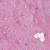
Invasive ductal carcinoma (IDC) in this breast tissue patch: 1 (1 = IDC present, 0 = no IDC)